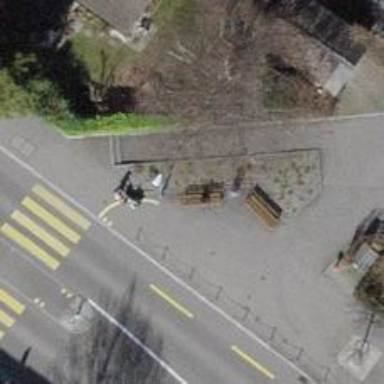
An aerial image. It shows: Brown bench.